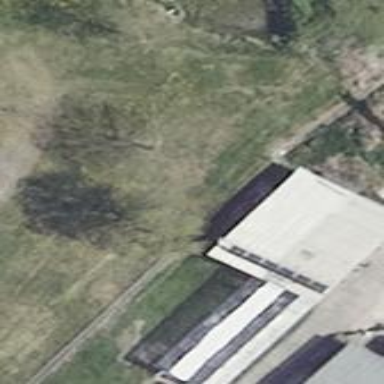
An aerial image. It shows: Shed building.